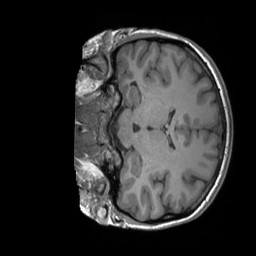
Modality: T1w
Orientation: coronal
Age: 25
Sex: female